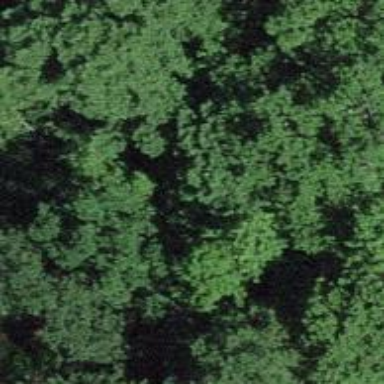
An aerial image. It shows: Natural monument featuring deciduous broadleaved tree.